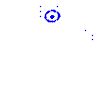
Particle: proton